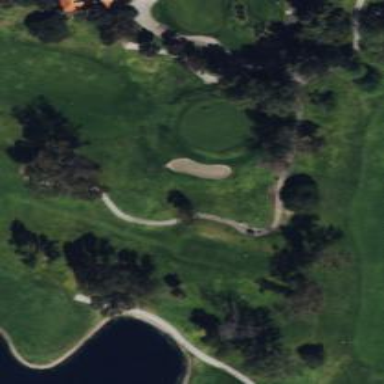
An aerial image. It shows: Path for golf carts.